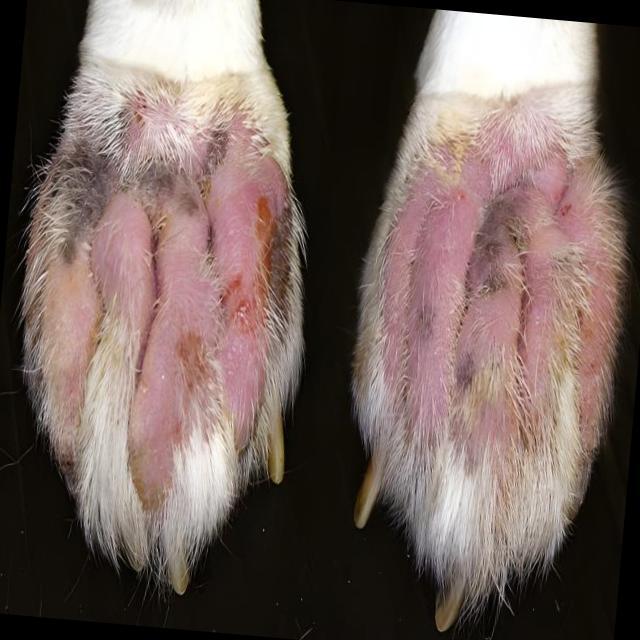
Canine ringworm (Dermatophytosis) — fungal infection caused by Microsporum or Trichophyton. Presents with circular alopecia, scaling, crusting, and broken hairs.